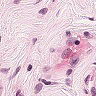
Metastatic tissue present: no